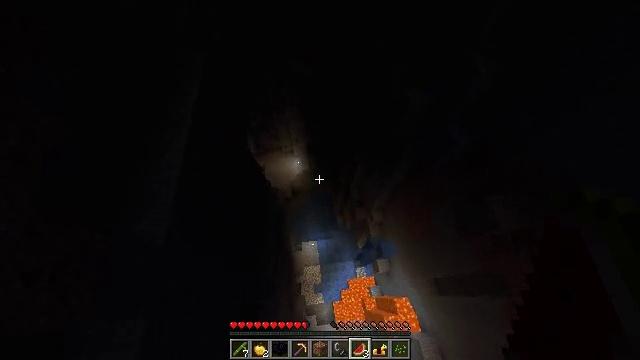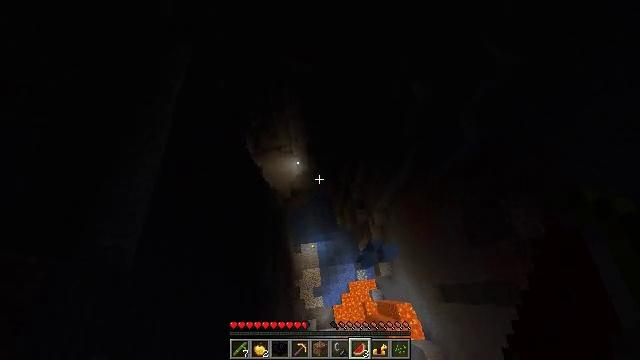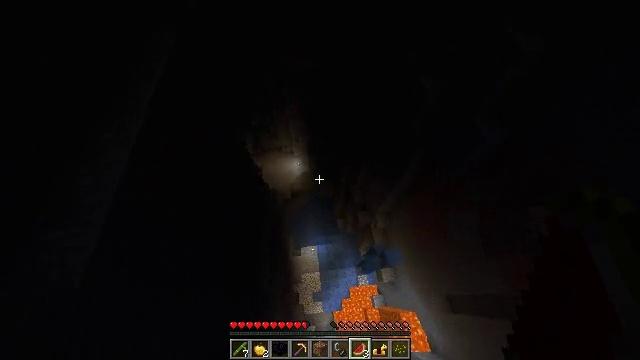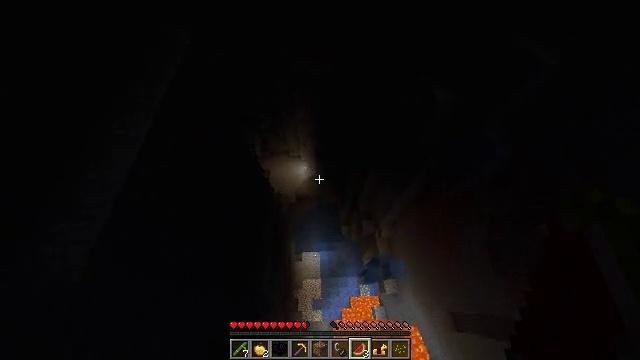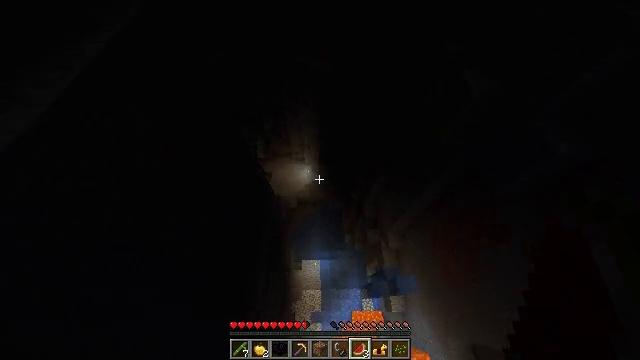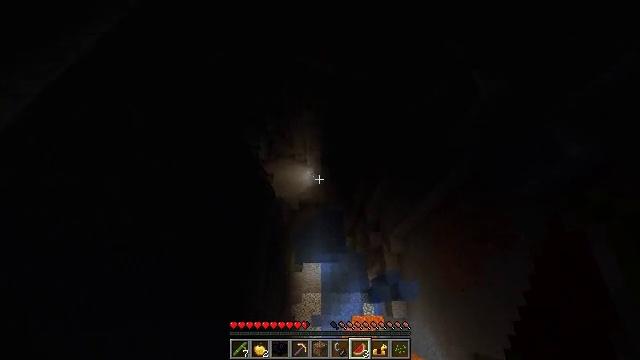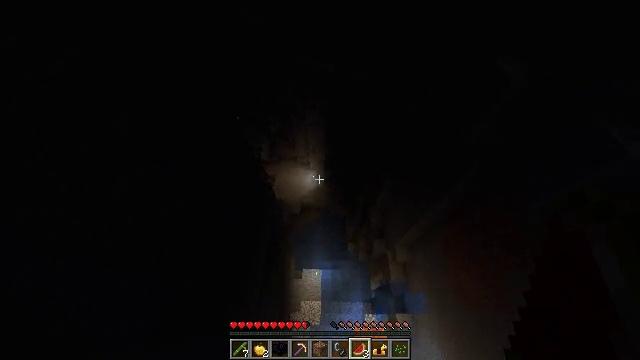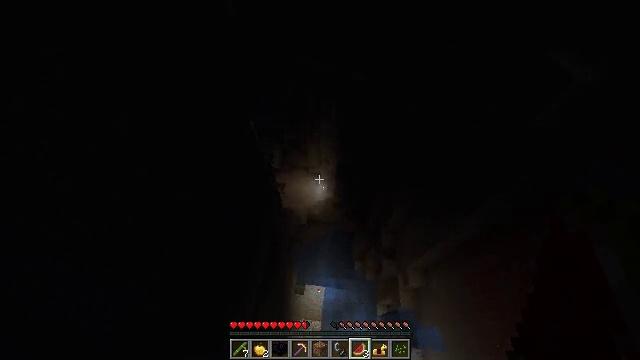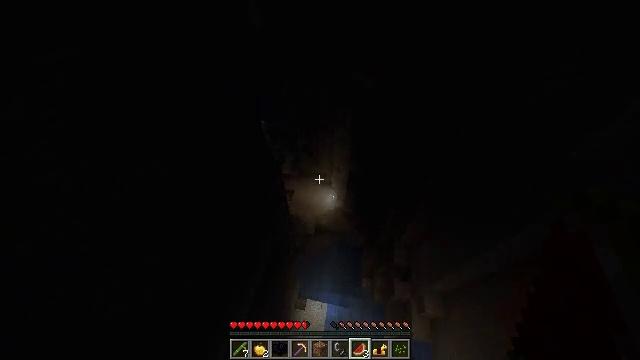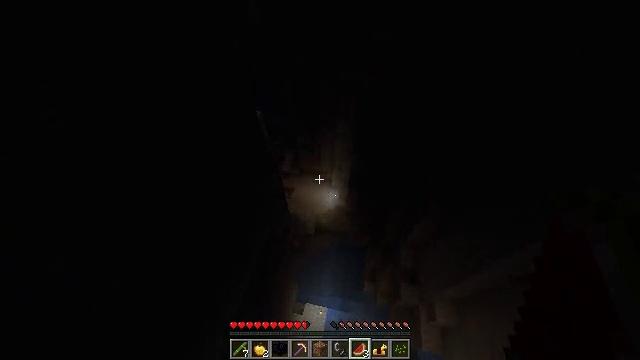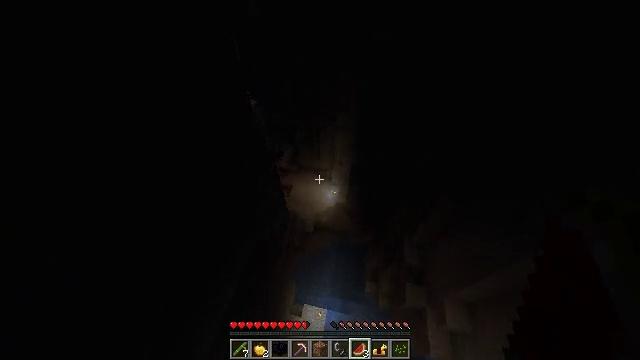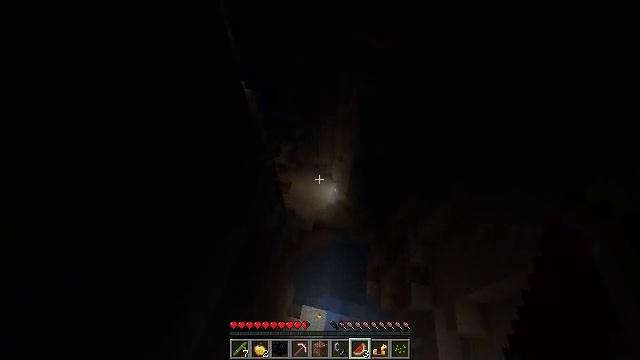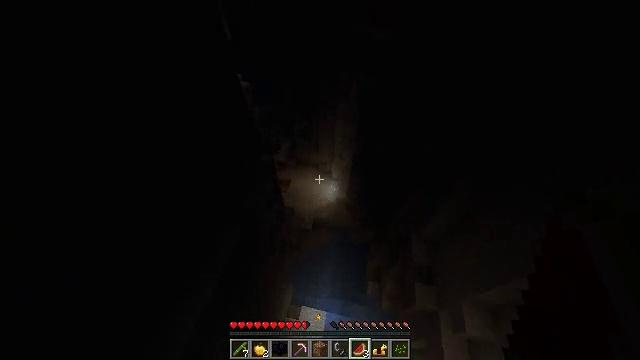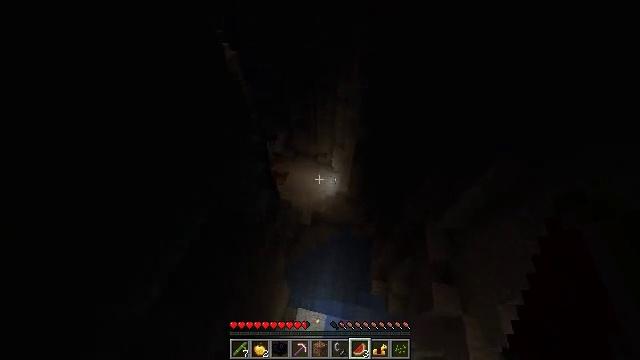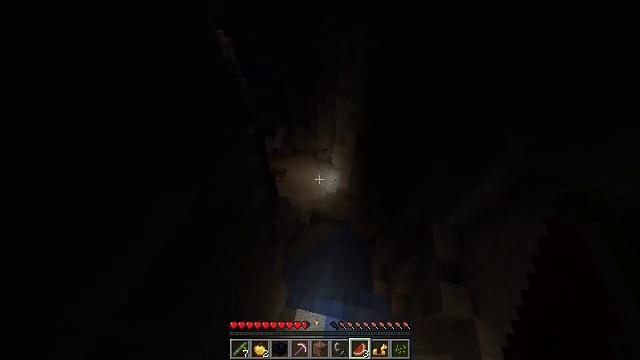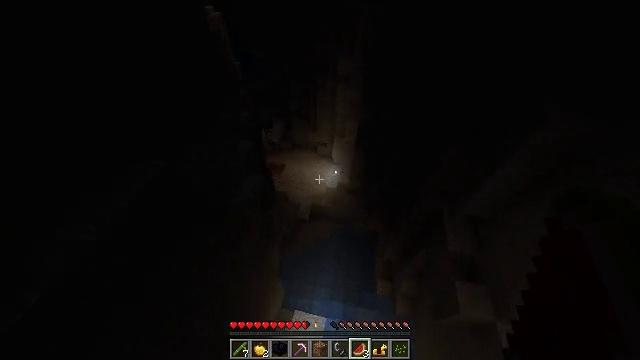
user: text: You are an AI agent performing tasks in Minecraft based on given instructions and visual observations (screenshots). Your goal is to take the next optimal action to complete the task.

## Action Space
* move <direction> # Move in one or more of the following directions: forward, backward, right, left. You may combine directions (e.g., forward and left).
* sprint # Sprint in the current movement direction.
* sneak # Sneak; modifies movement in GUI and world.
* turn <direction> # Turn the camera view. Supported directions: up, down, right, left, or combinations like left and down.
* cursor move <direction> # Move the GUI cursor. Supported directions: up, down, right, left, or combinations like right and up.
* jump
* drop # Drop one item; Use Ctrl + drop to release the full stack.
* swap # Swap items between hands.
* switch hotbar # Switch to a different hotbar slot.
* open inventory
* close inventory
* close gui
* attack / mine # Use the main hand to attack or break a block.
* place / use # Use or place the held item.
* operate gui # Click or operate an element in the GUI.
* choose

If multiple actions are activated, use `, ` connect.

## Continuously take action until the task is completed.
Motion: motion action
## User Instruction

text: Digging the diorite for building material.
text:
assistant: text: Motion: move forward, sprint, jump
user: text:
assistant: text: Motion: move forward, sprint, jump
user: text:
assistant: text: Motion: move forward, sprint, turn left and up, jump
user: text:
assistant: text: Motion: move forward, sprint, turn left and up, jump
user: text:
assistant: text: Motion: move forward, sprint, turn left, jump
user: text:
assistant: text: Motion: move forward, sprint, turn left and up, jump
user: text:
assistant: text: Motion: move forward, sprint, turn left and up, jump
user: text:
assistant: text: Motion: move forward, sprint, turn left and up, jump
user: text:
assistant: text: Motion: move forward, sprint, jump
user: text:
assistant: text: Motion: move forward, sprint, jump
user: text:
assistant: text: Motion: move forward, sprint, jump
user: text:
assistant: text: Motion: move forward, sprint, jump
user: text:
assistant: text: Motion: move forward, sprint, jump
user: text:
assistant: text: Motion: move forward, sprint, jump
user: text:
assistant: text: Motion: move forward, sprint, jump
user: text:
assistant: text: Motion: move forward, sprint, jump
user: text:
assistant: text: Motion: move forward, sprint, turn up, jump
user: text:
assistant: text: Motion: move forward, sprint, turn left and up, jump
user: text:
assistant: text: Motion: move forward, sprint, turn left and up, jump
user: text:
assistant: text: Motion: move forward, sprint, turn left and up, jump
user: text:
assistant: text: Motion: move forward, sprint, jump
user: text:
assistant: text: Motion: move forward, sprint, jump
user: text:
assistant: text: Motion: move forward, sprint, turn left and up, jump
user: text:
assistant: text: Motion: move forward, sprint, jump
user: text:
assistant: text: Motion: move forward, sprint, jump
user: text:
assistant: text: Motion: move forward, sprint, jump
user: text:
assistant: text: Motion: move forward, sprint, jump
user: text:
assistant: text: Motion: move forward, sprint, jump
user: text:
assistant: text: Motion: move forward, sprint, jump
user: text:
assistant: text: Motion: move forward, sprint, jump